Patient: sex F, age 33
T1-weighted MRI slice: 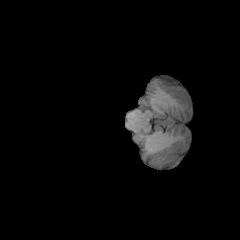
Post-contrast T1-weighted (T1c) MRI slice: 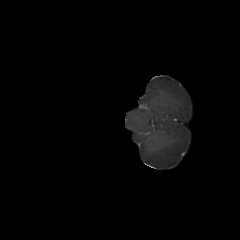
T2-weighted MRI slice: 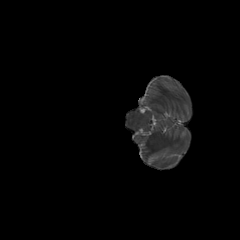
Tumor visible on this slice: no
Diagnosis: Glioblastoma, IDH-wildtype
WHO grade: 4